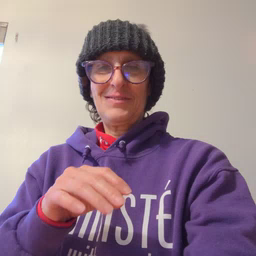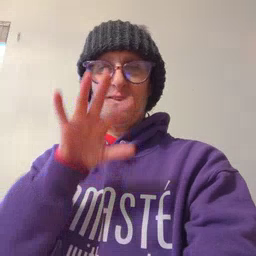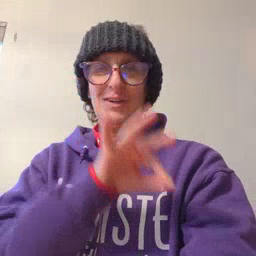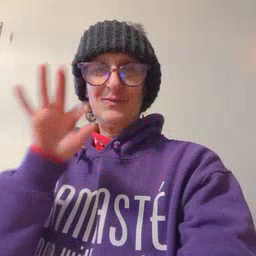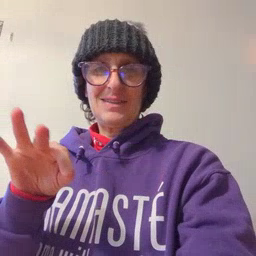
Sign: frenchfries